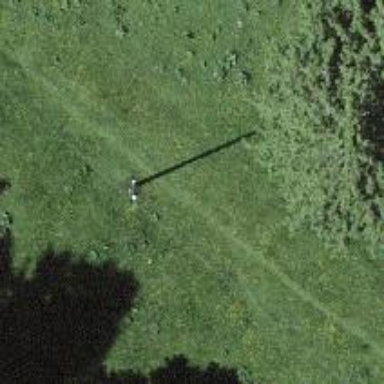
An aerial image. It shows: Power pole.